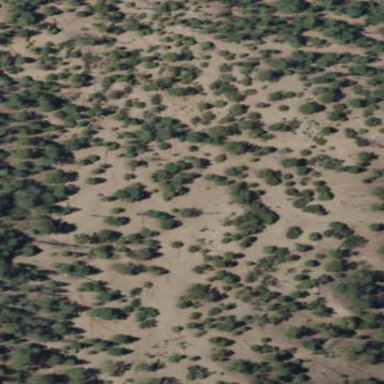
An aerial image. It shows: Patch of scrub vegetation.